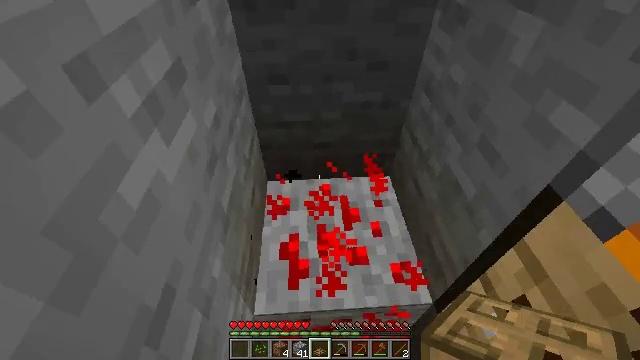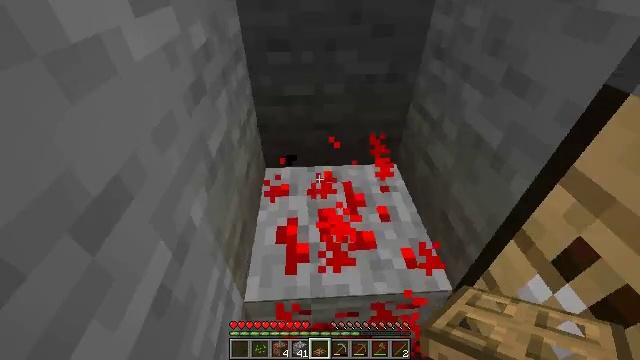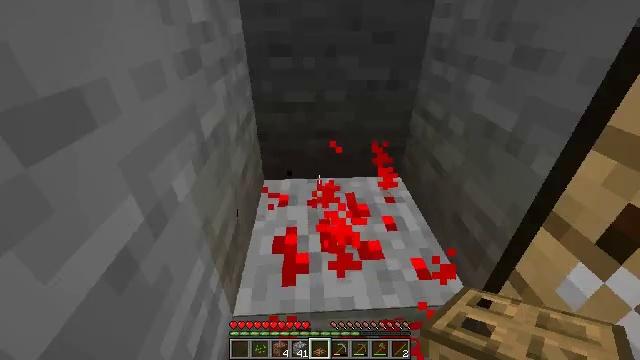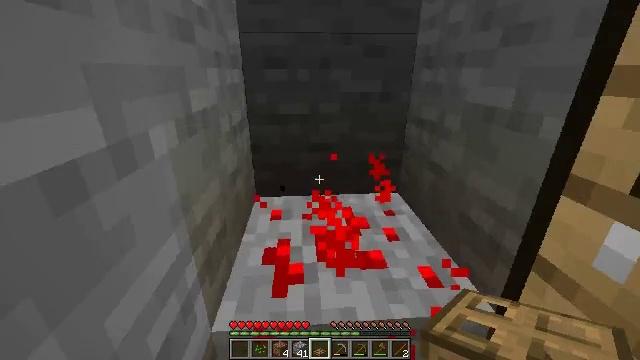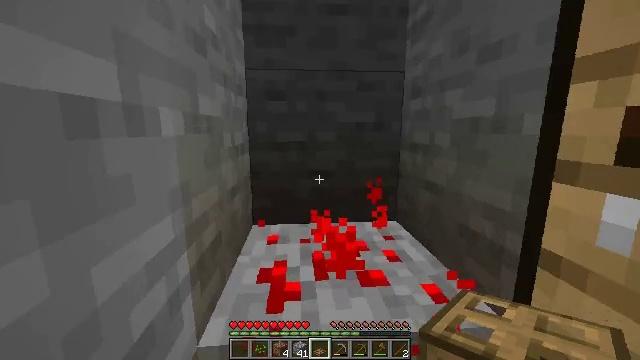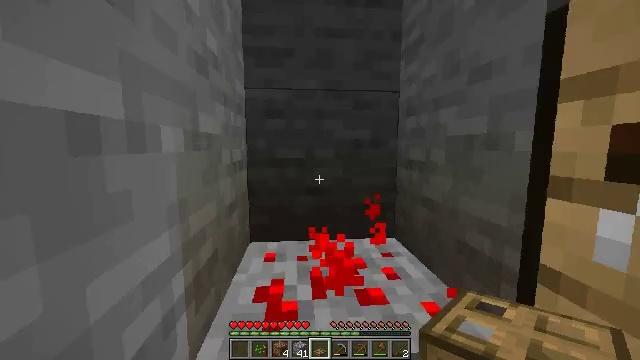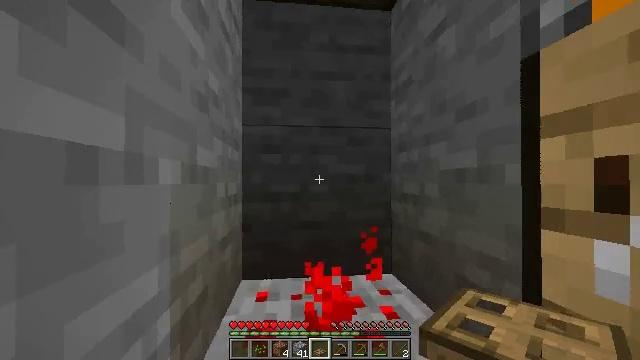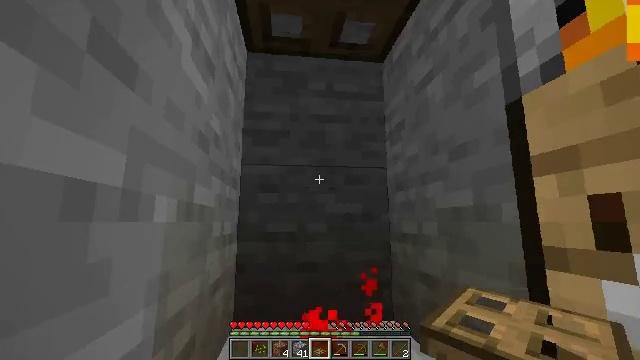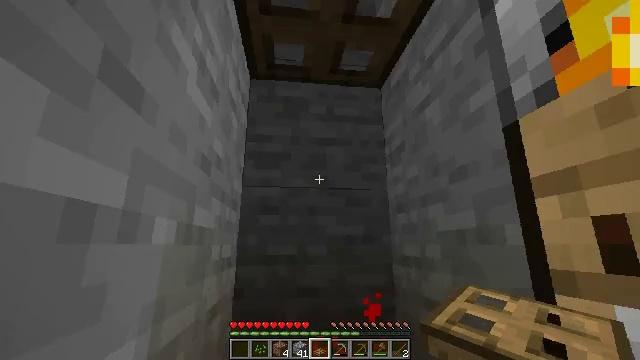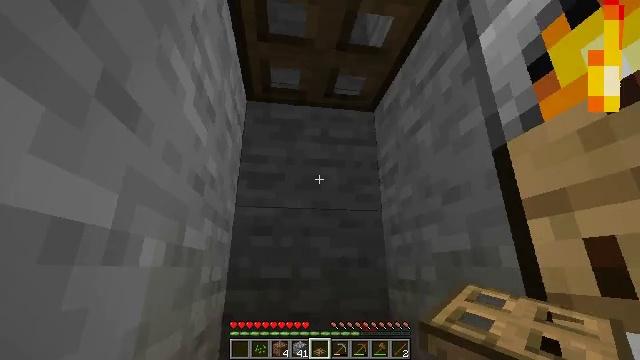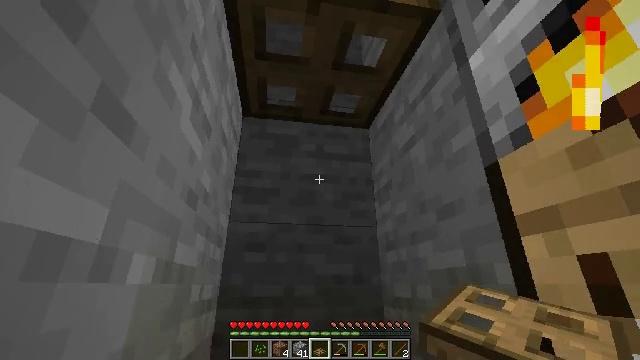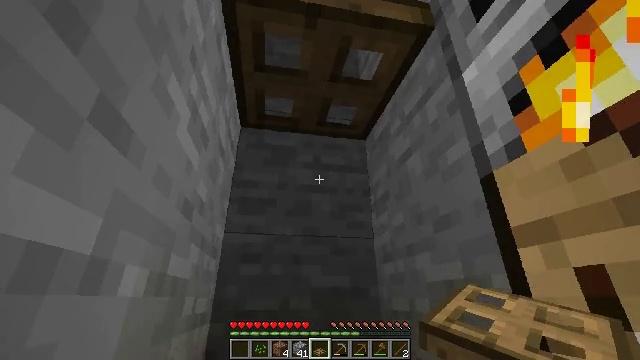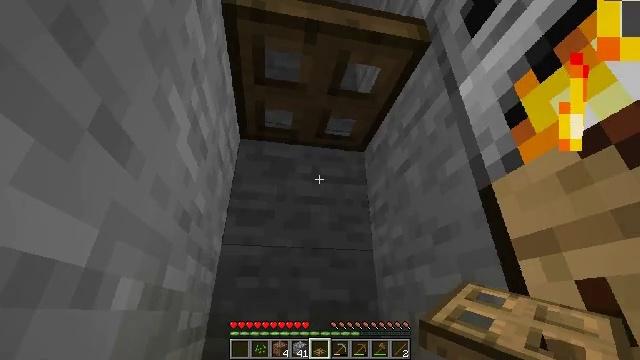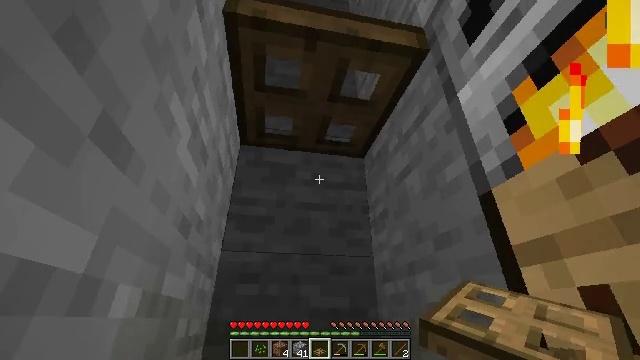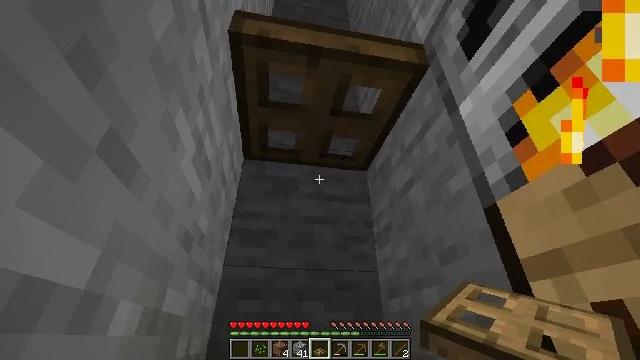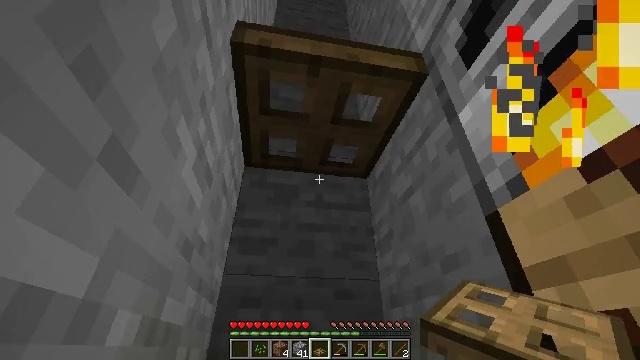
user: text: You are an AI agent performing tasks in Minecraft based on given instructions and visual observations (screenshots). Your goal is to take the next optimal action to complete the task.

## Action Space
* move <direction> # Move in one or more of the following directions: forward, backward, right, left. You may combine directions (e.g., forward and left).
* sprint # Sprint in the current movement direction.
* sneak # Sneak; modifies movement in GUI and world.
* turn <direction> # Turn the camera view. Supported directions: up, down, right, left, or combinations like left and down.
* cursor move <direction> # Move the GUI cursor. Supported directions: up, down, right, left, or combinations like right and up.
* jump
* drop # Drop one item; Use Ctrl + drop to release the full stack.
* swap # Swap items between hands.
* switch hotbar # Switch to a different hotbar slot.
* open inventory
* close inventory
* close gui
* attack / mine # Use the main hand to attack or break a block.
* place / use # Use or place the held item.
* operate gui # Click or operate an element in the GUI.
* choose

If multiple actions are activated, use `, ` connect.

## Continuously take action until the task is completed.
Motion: motion action
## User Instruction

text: Mine the oak trapdoor.
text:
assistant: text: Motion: turn up
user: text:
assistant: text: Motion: turn up
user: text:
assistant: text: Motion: turn right and up
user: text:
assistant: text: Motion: turn up
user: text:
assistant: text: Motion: turn up
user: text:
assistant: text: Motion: turn right and up
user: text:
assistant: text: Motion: turn up
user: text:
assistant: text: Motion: turn up
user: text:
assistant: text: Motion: turn right and up
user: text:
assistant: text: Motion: turn right and up
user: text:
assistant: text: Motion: turn up
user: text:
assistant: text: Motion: turn up
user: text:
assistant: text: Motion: turn up
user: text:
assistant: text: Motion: turn up
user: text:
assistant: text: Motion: turn up
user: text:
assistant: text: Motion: turn up
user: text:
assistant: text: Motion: turn up
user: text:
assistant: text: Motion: turn up, attack / mine
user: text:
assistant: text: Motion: attack / mine
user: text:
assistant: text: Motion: attack / mine
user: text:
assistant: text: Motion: attack / mine
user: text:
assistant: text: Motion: attack / mine
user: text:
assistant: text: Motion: attack / mine
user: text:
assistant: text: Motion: attack / mine
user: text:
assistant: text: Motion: attack / mine
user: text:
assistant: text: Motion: attack / mine
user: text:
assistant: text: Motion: attack / mine
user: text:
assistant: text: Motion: attack / mine
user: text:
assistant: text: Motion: attack / mine
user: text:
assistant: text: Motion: attack / mine